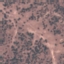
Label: HerbaceousVegetation